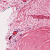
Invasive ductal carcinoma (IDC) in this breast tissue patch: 0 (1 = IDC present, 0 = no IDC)